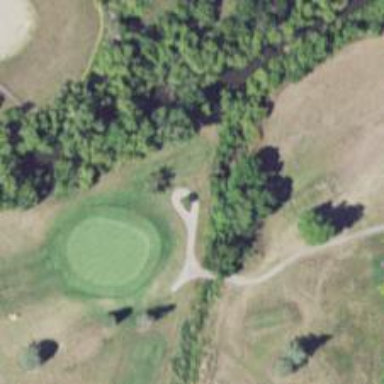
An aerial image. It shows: Path for both roads and golfers.